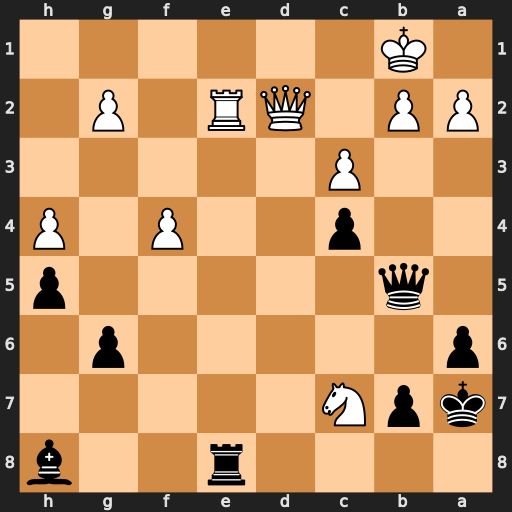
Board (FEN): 4r2b/kpN5/p5p1/1q5p/2p2P1P/2P5/PP1QR1P1/1K6
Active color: b
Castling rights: -
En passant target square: -
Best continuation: Qf5+ Ka1 Rxe2